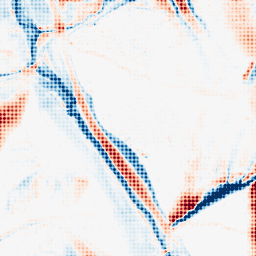
Category: morphological
Decomposition family: morphological_ellipse
Decomposition parameters: operation: average
width: 20
height: 50
Upsampling method: sinc_blackman
Upsampling parameters: scale: 8
kernel_size: 8
Upsampling scale: 8